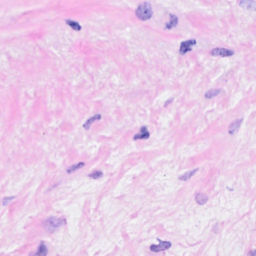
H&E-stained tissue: Breast